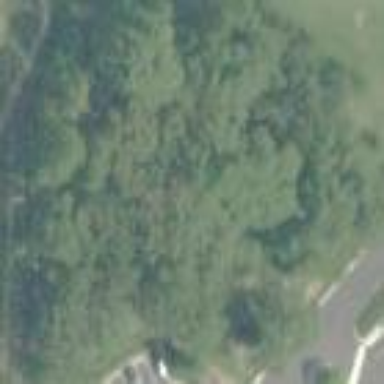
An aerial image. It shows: Mixed woodland area with variety of leaf types and cycles.